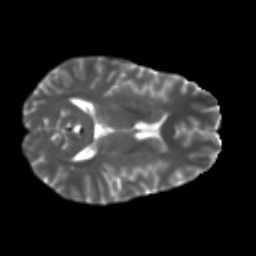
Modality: T2w
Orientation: axial
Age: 32
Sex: male
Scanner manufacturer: ge
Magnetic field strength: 3 T
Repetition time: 7.8 s
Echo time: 0.0607 s